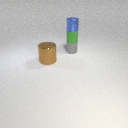
small blue metal cylinder above small gray rubber cylinder